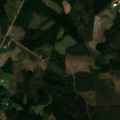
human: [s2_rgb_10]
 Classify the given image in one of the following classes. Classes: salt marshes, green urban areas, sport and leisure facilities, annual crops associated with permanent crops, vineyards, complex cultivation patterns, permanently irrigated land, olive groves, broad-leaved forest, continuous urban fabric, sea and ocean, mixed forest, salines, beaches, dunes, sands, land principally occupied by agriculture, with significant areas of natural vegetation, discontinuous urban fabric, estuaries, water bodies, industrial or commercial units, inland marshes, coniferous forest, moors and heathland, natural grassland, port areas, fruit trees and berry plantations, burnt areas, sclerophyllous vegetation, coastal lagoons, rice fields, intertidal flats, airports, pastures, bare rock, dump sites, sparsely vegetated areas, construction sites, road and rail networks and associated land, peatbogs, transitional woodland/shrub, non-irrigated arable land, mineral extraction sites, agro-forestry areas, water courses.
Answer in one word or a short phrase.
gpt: coniferous forest, mixed forest